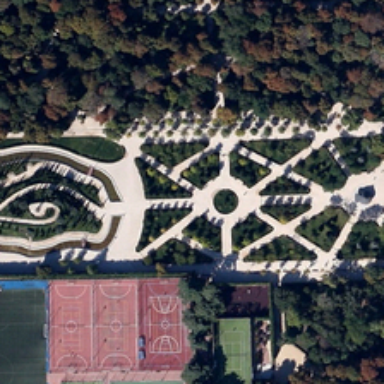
The square next to a tract of big trees is close to some playgrounds .